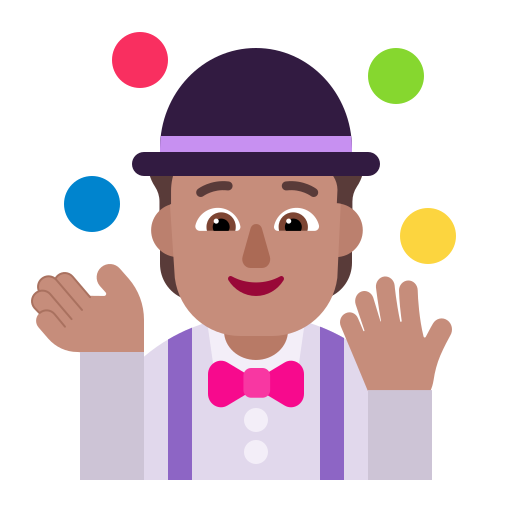
person juggling flat